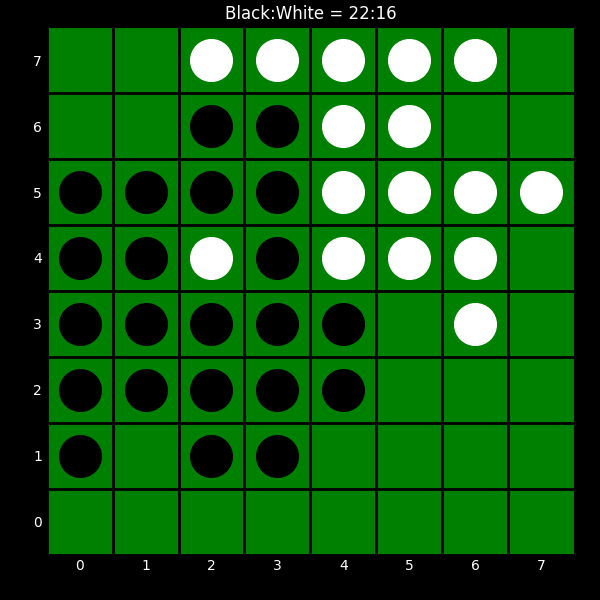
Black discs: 22
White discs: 16